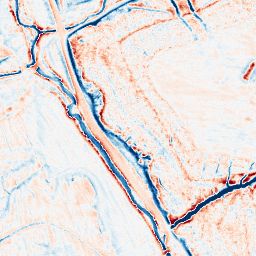
Category: edge_preserving
Decomposition family: anisotropic_diffusion
Decomposition parameters: iterations: 20
kappa: 30
gamma: 0.2
Upsampling method: quintic
Upsampling parameters: scale: 8
Upsampling scale: 8